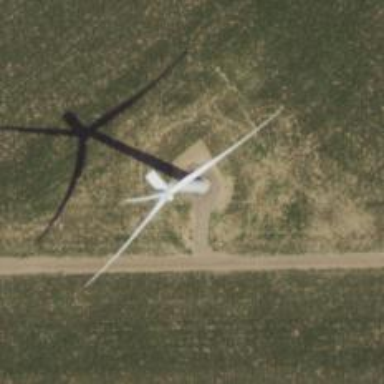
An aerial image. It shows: Wind generator powered by wind. The generator type is horizontal axis and it uses wind turbines.